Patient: sex M, age 26
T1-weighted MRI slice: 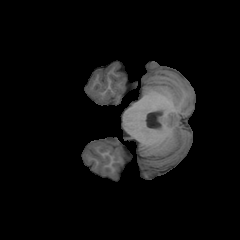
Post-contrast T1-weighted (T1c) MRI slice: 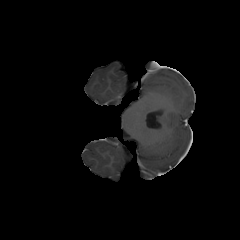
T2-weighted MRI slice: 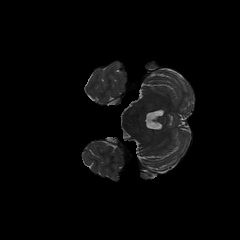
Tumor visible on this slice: no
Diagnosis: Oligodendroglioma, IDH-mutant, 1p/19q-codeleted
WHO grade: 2